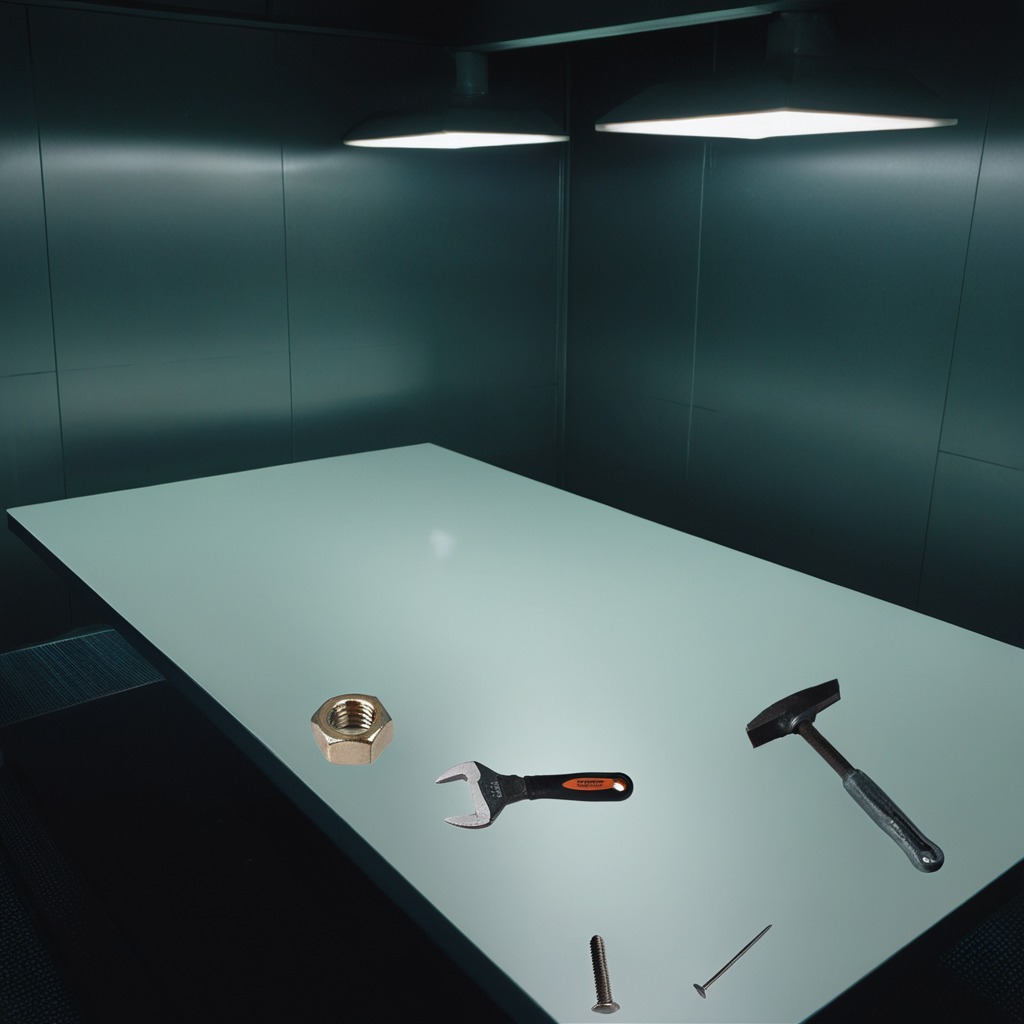
A metal machine screw, an iron nail, a hammer, a metal nut, and a wrench are lying on the table.